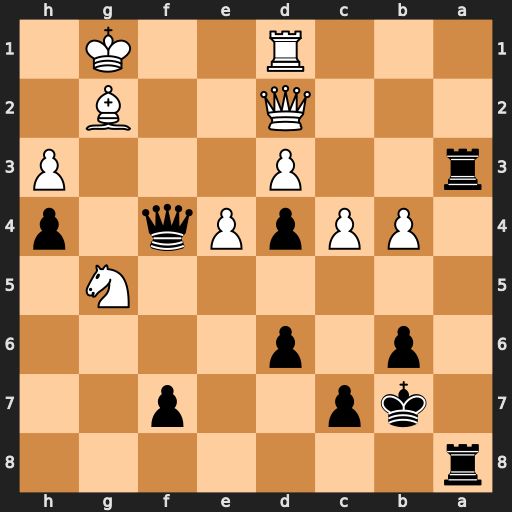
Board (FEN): r7/1kp2p2/1p1p4/6N1/1PPpPq1p/r2P3P/3Q2B1/3R2K1
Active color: b
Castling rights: -
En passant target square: -
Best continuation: Qg3 e5+ d5 Ne4 dxe4